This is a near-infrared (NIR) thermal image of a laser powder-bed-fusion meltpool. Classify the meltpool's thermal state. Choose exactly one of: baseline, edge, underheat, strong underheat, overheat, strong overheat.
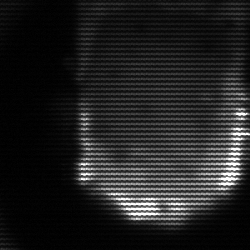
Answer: baseline